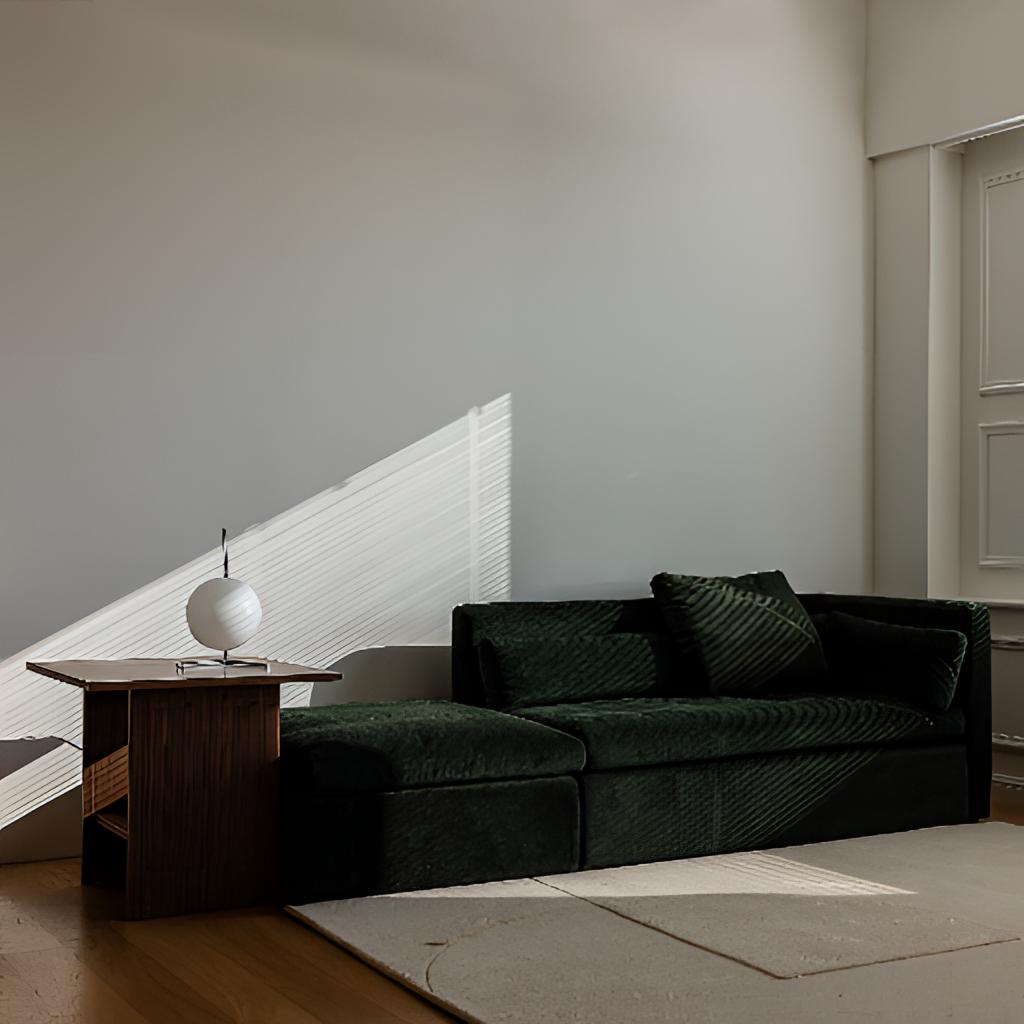
green velvet sectional sofa, living room, modern, wood flooring, with plank pattern, paint wallpaper, with solid pattern